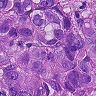
Metastatic tissue present: yes